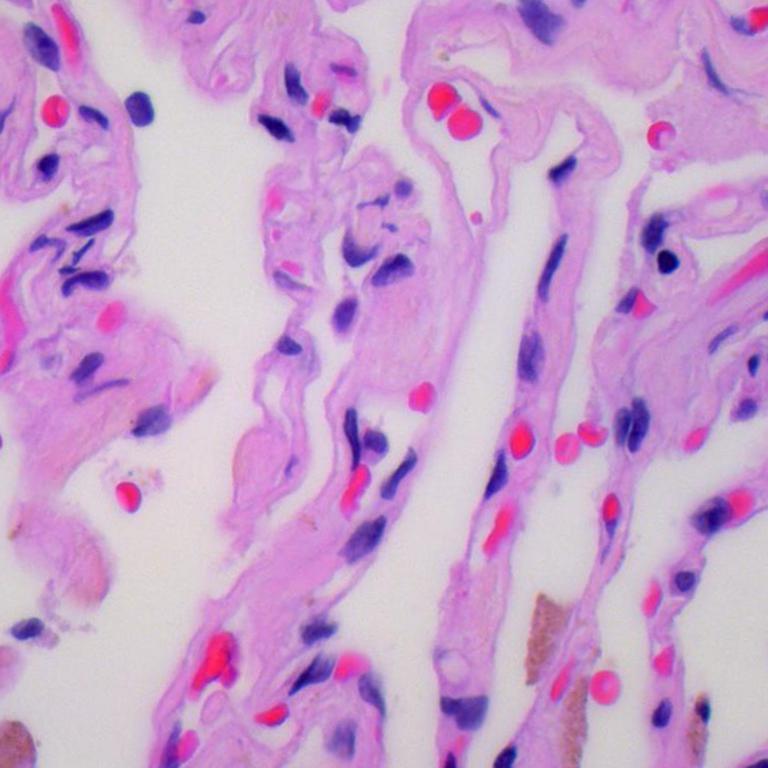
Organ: lung
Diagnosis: benign